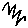
Label: zigzag